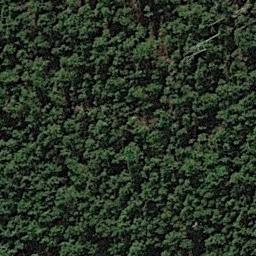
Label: forest